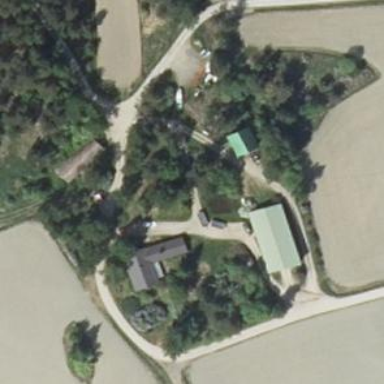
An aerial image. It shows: Farmyard area.